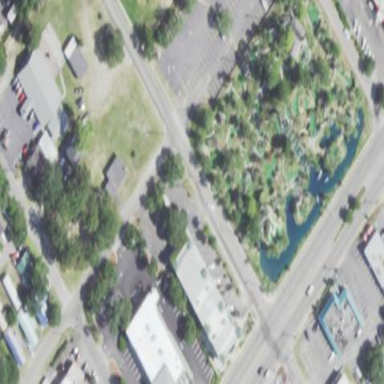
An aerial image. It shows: Miniature golf leisure land.